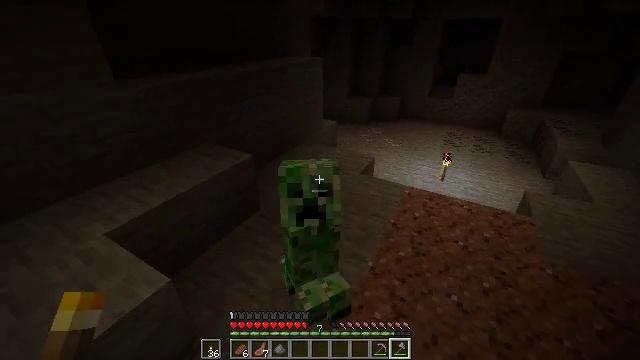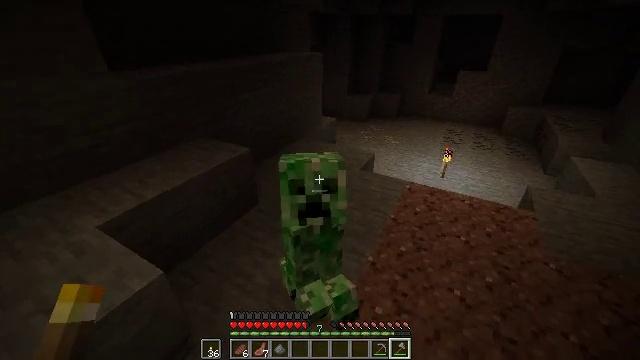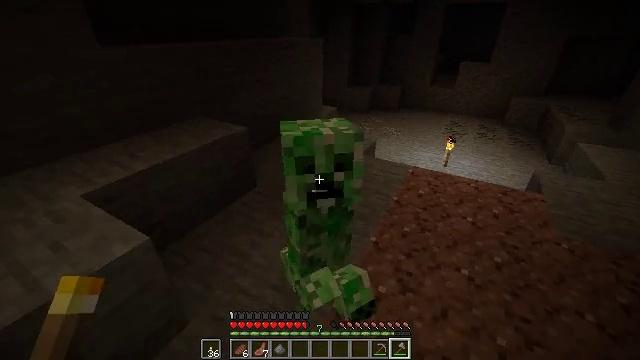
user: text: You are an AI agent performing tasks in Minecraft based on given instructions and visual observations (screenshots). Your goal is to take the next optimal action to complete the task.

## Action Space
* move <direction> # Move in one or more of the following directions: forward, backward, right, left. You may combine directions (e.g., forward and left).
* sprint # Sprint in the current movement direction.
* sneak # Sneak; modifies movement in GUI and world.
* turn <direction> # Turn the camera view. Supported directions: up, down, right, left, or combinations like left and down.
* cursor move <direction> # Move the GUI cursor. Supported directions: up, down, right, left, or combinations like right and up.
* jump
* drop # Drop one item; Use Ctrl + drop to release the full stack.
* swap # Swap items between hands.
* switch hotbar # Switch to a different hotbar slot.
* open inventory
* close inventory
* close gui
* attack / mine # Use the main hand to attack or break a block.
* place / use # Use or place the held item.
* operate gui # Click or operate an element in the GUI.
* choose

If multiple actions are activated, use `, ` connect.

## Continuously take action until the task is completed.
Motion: motion action
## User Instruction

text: Kill mobs.
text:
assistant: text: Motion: move back, attack / mine
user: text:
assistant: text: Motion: move back
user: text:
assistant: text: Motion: no_op